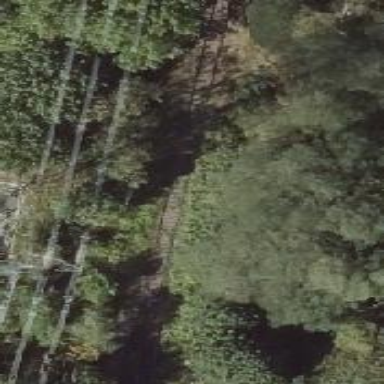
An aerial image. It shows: Railway switch.